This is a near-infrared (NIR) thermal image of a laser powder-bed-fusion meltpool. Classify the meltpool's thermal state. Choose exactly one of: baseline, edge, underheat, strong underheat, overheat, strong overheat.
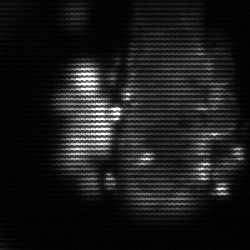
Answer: strong underheat